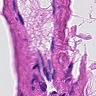
Metastatic tissue present: no